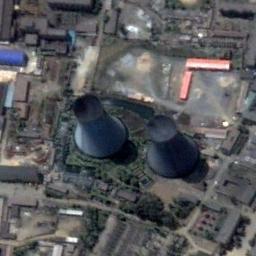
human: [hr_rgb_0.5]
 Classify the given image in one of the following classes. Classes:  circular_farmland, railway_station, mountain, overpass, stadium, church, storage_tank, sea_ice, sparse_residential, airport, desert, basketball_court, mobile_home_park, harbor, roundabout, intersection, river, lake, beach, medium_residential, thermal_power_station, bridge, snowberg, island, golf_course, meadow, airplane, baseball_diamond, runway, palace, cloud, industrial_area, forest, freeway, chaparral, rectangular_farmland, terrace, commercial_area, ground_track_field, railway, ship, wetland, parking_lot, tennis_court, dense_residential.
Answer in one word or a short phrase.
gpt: thermal_power_station